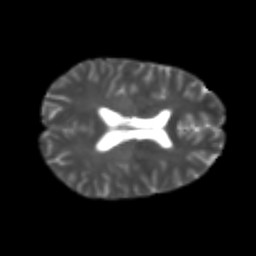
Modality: T2w
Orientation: axial
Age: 24
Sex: female
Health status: healthy
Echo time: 0.074 s